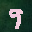
Label: 9